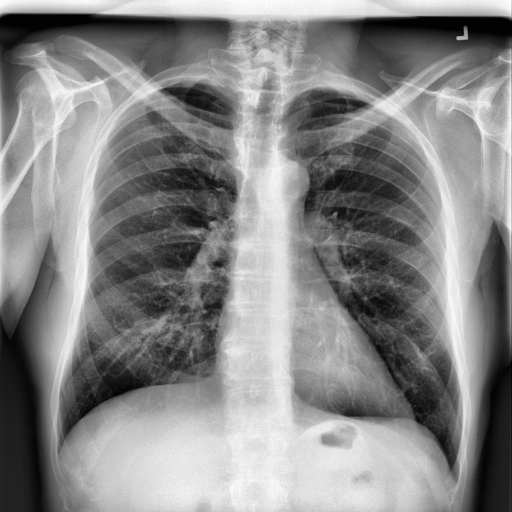
Finding: NORMAL